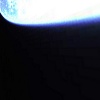
Label: space